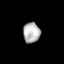
Tissue: prostate
Cell type: T cells
Senescence score: 0.3479
Nuclear area (px): 338
Mean DAPI intensity: 180.175